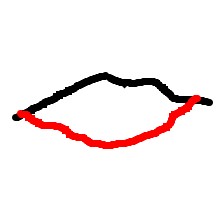
Shape: rhombus